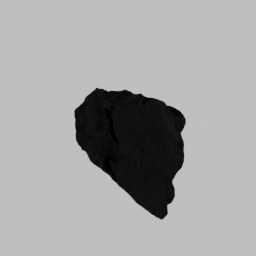
Label: nature